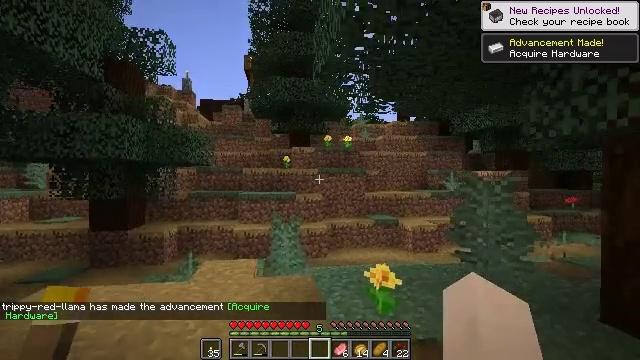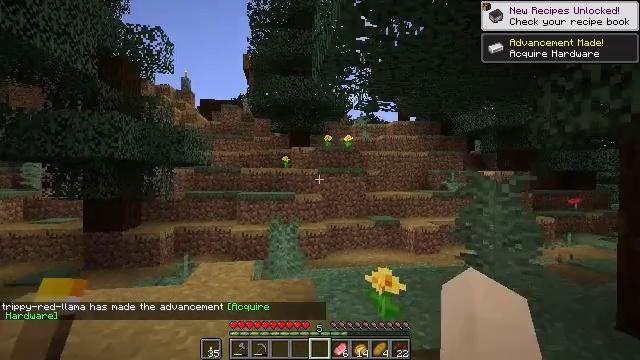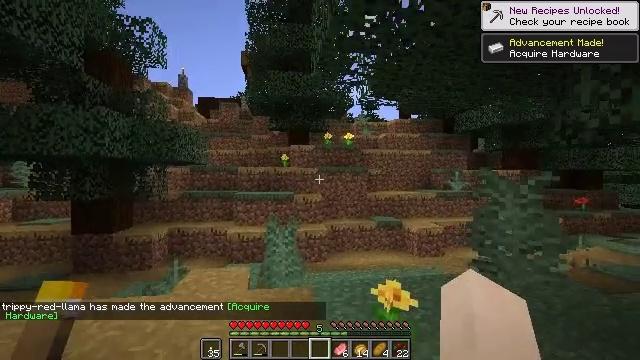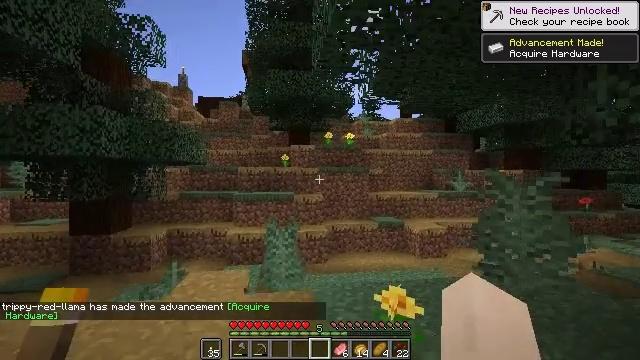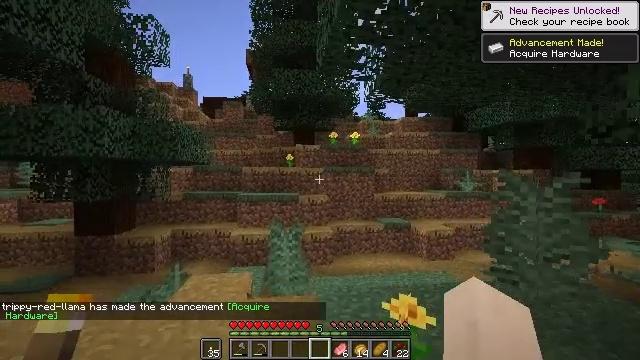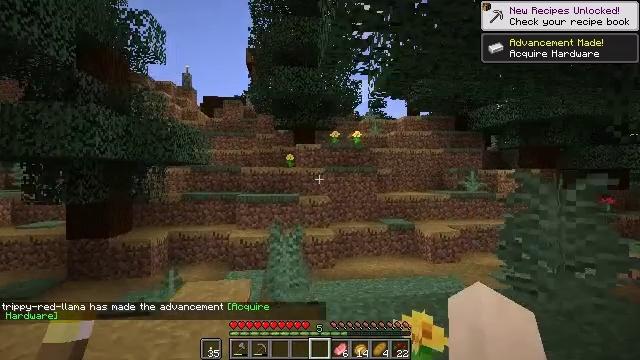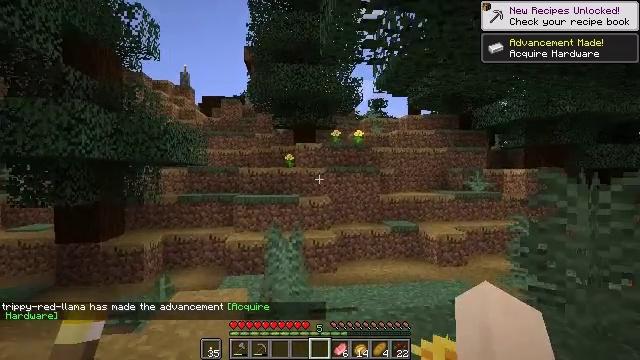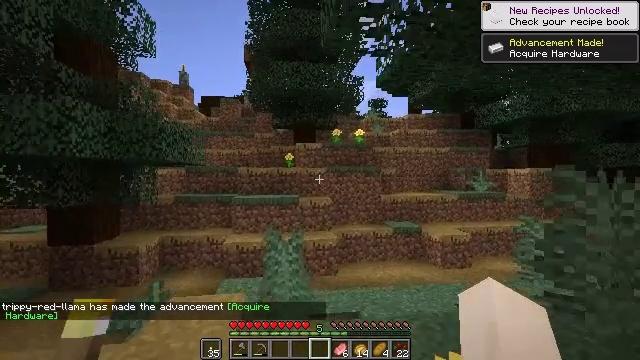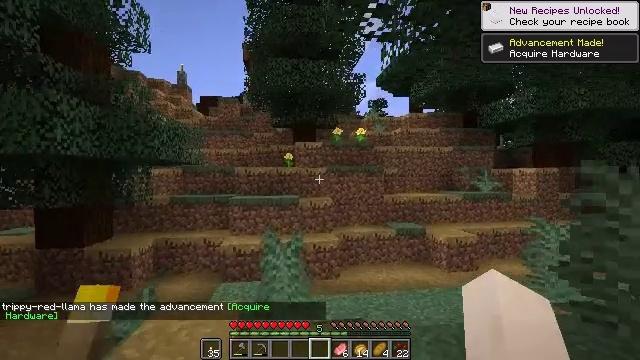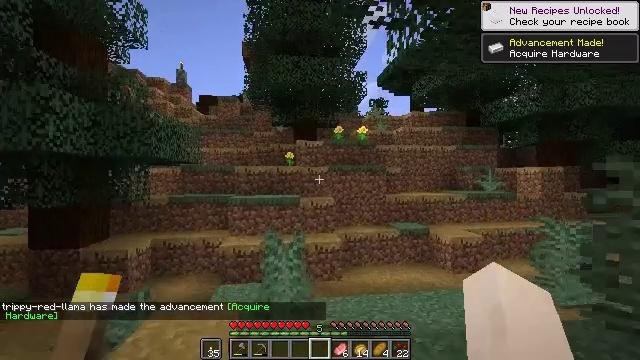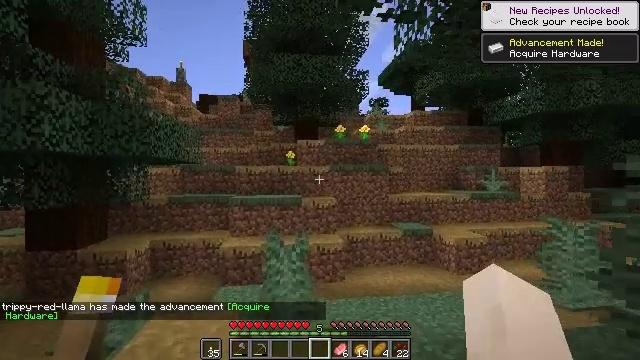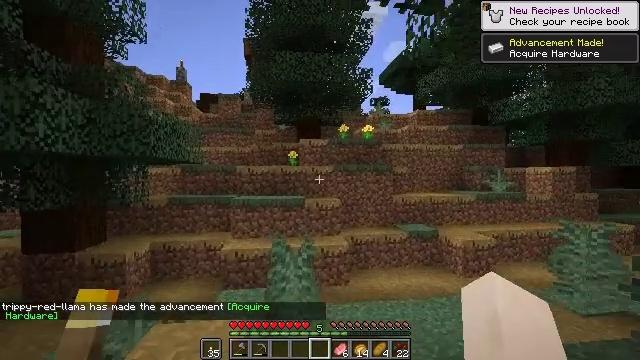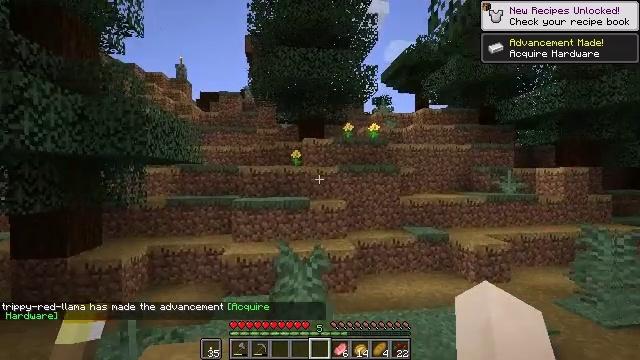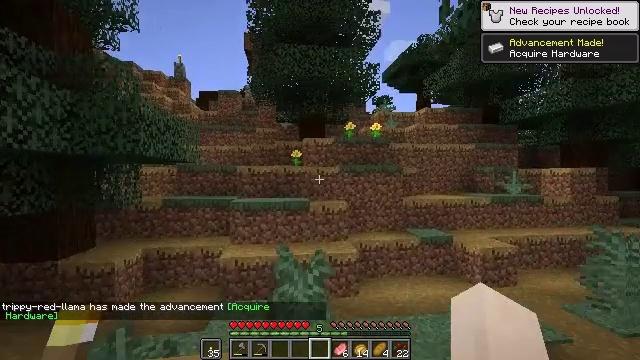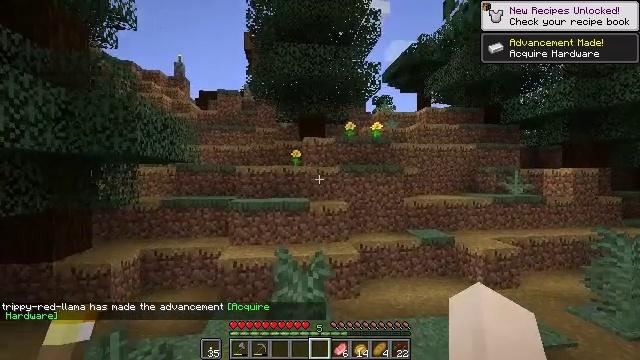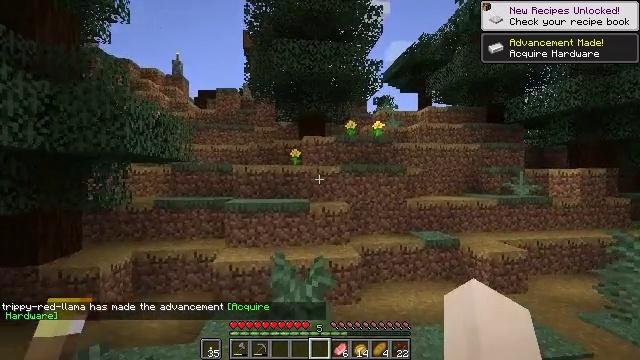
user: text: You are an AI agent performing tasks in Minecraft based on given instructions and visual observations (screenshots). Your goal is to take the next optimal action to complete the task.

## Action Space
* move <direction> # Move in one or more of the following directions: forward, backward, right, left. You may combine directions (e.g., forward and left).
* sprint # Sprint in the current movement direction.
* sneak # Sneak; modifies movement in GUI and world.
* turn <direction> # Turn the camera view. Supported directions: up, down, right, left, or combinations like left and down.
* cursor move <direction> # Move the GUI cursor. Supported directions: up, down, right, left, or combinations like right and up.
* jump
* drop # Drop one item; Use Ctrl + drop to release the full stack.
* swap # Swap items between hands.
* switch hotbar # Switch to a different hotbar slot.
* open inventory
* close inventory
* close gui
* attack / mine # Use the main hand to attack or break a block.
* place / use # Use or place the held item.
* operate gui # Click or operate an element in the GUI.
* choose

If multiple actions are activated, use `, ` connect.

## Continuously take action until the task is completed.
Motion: motion action
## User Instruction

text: Mine spruce leaves from the tree.
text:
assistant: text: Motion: move forward
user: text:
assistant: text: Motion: move forward
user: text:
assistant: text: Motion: move forward
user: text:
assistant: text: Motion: move forward, turn left
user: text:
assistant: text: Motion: move forward
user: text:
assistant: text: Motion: move forward
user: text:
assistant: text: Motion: move forward
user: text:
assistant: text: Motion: move forward
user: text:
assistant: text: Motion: move forward and move left
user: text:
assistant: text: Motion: move forward and move left
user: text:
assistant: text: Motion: move forward and move left
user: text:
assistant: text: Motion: move forward
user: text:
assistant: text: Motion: move forward
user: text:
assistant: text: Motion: move forward
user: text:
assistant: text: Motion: move forward
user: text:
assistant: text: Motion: move forward
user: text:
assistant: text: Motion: move forward, turn left
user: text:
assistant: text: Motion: move forward, turn left and down
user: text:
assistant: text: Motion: move forward, turn left and down
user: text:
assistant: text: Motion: move forward, turn left and down
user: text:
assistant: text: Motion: move forward, turn left and down
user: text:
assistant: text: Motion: move forward, turn left and down
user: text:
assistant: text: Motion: move forward, turn left
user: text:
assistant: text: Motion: move forward
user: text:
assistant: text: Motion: move forward
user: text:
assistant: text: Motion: move forward
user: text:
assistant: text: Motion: move forward
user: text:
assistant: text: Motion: move forward
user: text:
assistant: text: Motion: move forward
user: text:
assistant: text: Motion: move forward